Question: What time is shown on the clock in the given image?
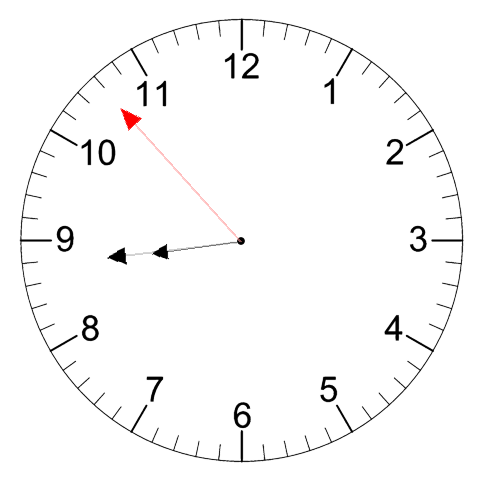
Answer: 08:43:53